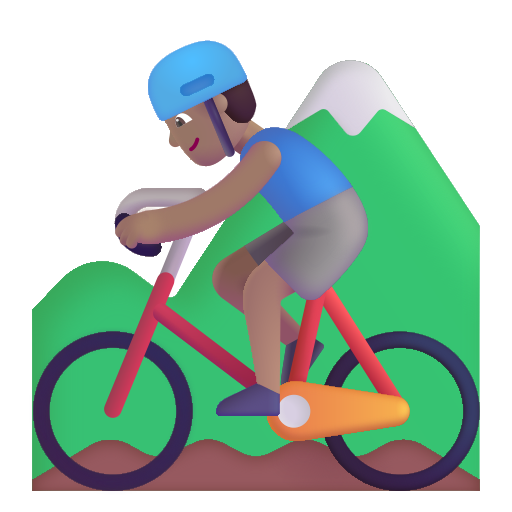
man mountain biking color